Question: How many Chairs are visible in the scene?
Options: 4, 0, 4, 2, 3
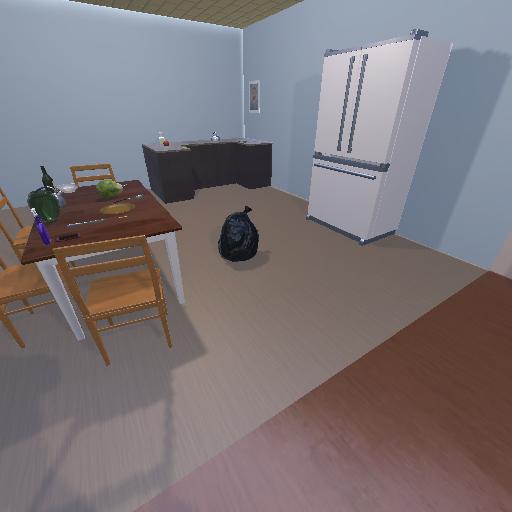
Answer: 4